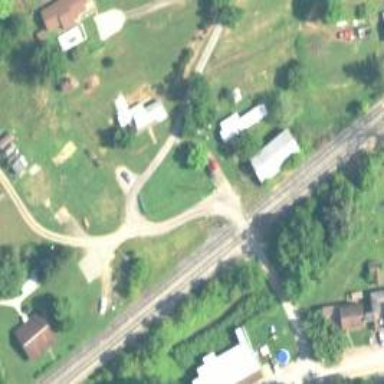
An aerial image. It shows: Railway level crossing.